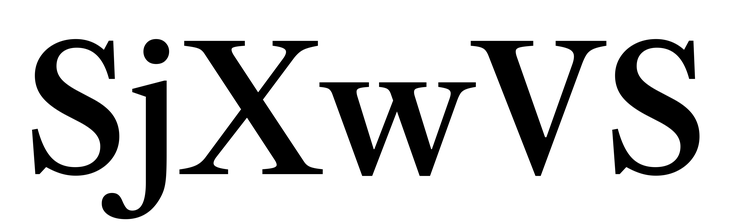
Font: LibreCaslonText_Medium